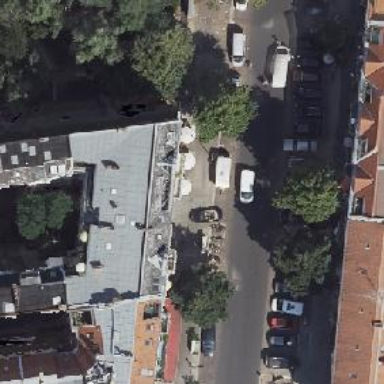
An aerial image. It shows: Cafe.